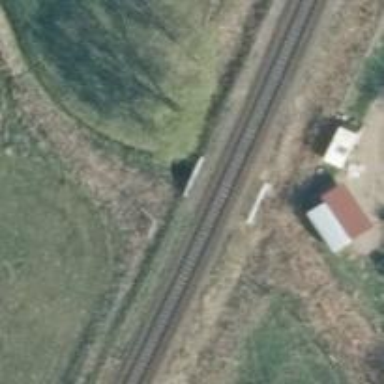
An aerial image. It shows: Railway bridge.